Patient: sex M, age 46
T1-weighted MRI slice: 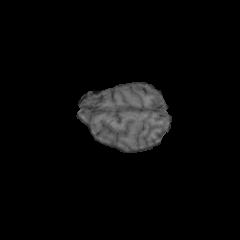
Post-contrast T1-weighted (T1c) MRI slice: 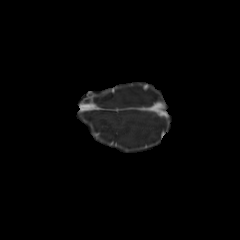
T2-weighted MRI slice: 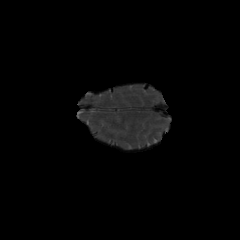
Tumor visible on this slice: no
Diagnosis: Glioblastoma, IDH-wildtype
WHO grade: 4